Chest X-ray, PA view. Patient: 56 years old, sex F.
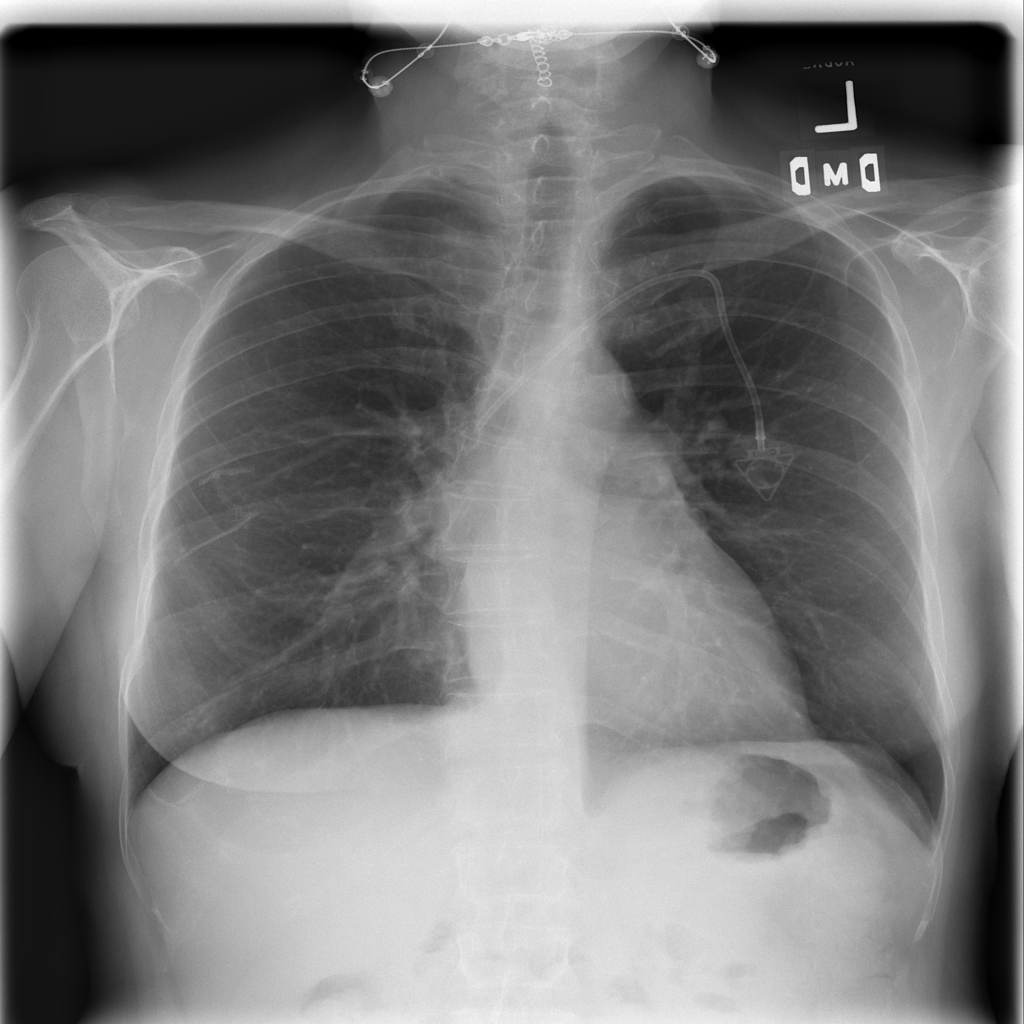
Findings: No Finding